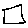
Label: square